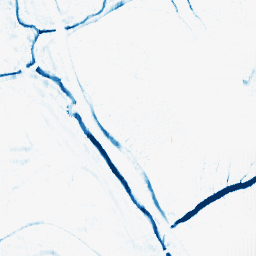
Category: morphological
Decomposition family: morphological_ellipse
Decomposition parameters: operation: closing
width: 10
height: 5
Upsampling method: fft_zeropad
Upsampling parameters: scale: 2
Upsampling scale: 2